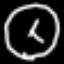
Label: clock